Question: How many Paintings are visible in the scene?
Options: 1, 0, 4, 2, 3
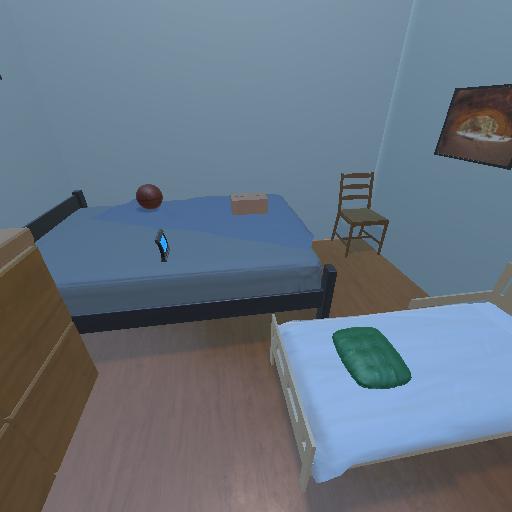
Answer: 1